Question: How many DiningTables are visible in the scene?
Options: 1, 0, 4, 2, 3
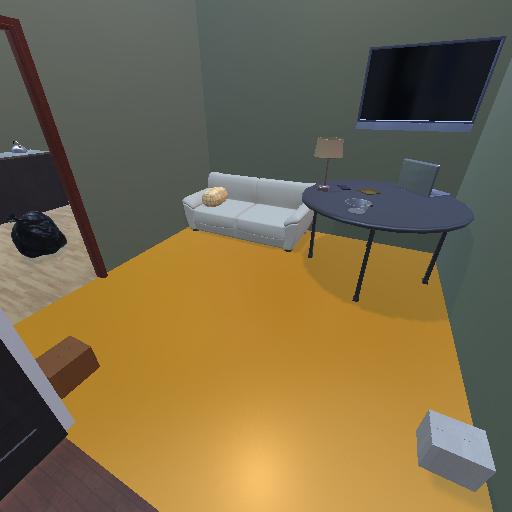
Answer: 1